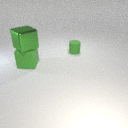
small green rubber cylinder behind large green rubber cube